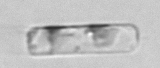
Label: Guinardia_delicatula